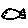
Label: fish